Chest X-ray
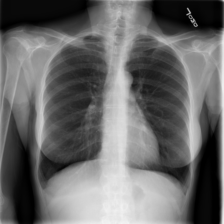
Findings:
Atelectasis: negative
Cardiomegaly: negative
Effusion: negative
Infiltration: positive
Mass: negative
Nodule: negative
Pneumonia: negative
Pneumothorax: negative
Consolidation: negative
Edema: negative
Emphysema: negative
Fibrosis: negative
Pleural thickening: negative
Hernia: negative